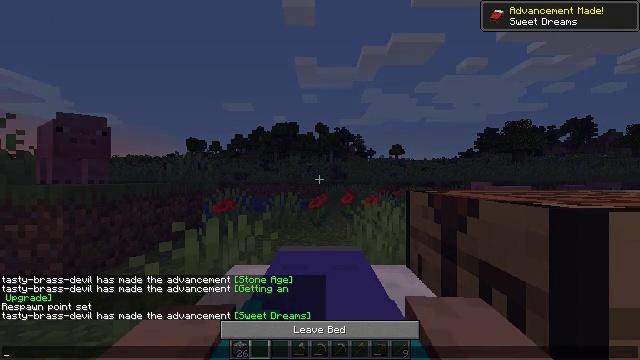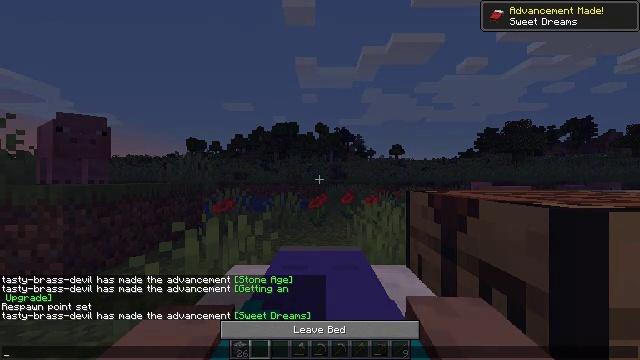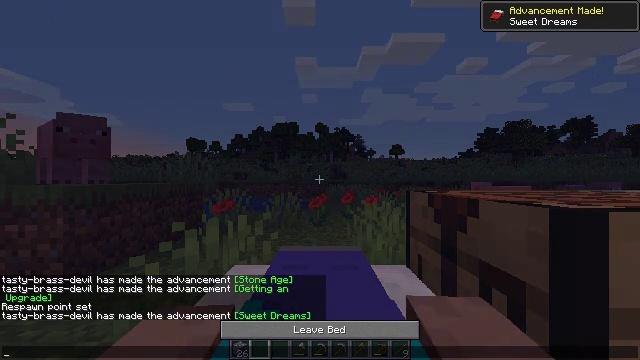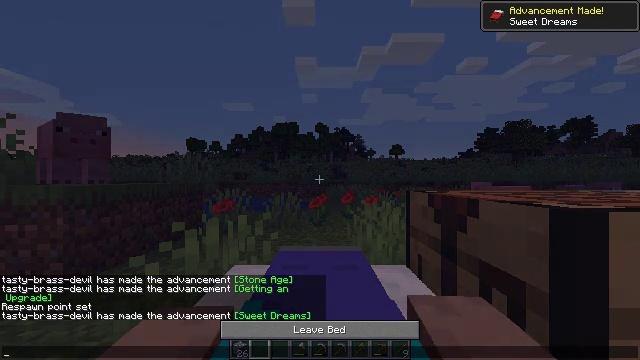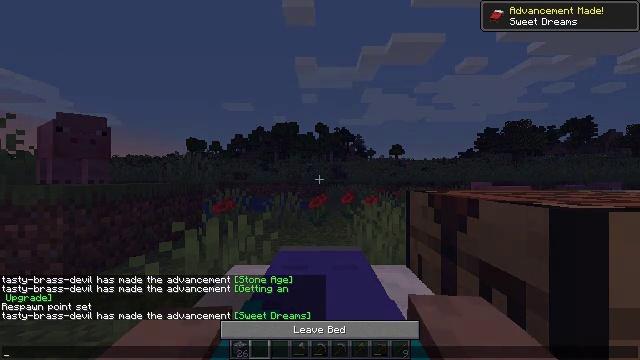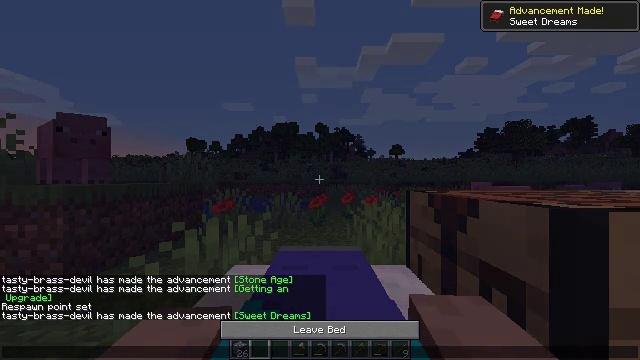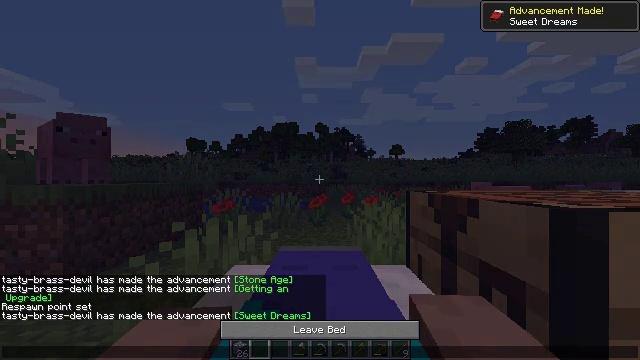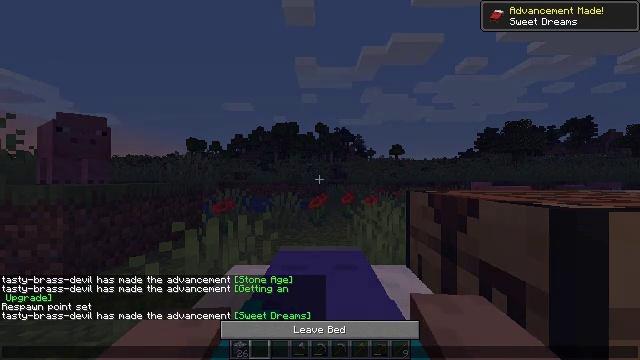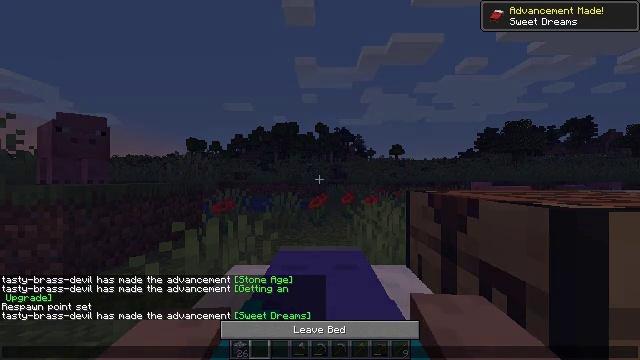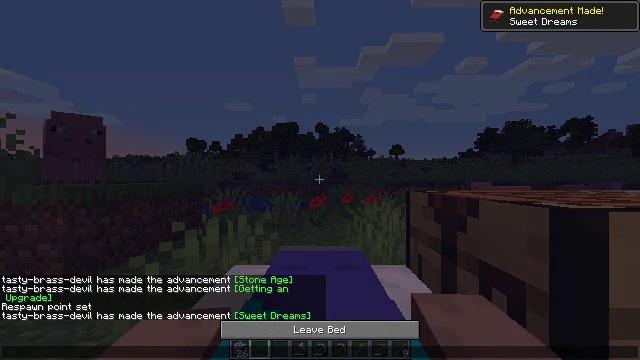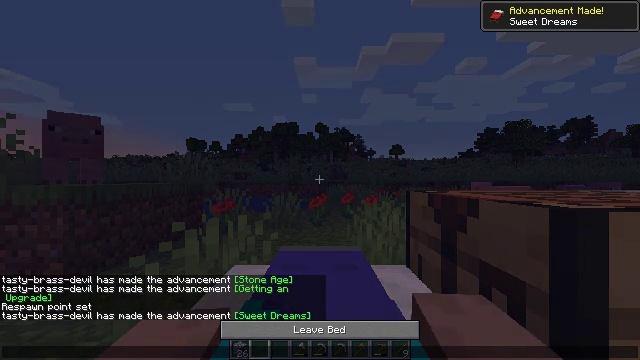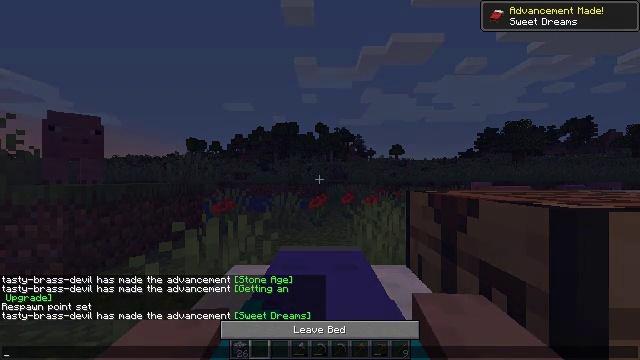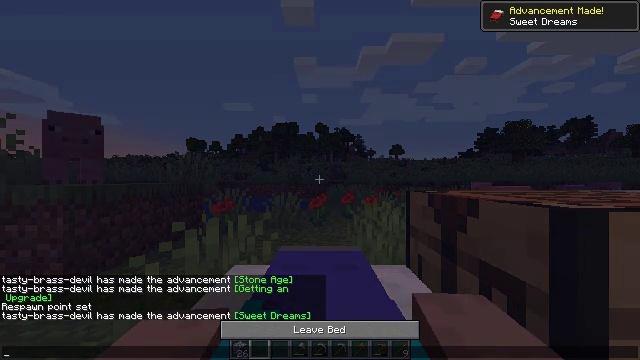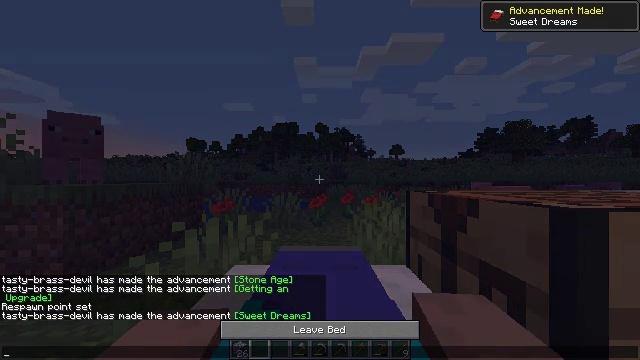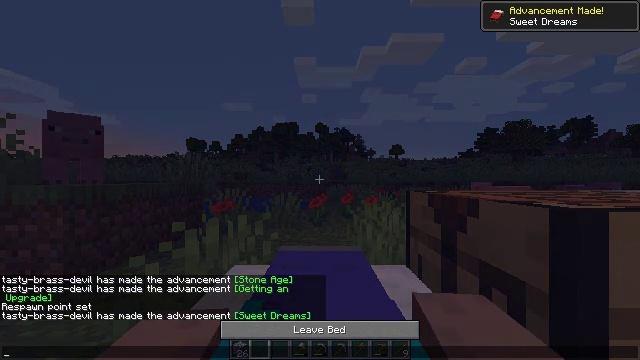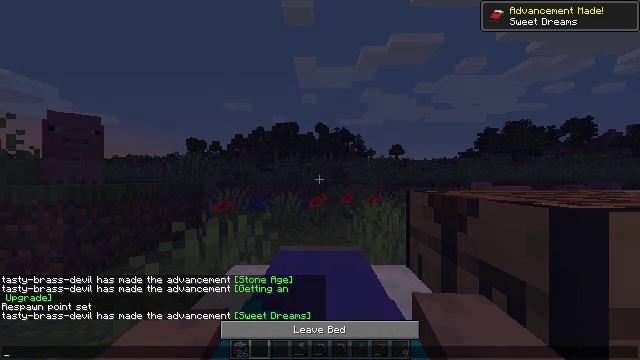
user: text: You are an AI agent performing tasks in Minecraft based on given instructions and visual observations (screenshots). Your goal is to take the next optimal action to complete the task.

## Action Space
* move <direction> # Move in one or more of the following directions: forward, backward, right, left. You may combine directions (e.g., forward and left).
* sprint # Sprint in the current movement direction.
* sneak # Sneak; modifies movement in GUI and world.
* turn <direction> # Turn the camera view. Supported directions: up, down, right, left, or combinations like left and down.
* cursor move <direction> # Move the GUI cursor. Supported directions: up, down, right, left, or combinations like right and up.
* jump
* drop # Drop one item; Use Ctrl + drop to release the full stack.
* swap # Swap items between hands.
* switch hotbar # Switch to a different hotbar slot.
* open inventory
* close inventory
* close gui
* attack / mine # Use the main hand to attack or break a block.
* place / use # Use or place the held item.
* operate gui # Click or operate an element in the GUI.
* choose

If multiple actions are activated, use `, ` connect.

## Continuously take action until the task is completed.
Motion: motion action
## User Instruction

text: Remove the white bed from its place.
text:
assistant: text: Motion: no_op
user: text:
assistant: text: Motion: no_op
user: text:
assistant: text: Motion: no_op
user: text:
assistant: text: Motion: no_op
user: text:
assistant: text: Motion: no_op
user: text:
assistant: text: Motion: no_op
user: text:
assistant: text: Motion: no_op
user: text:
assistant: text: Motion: no_op
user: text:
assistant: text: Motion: no_op
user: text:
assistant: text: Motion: no_op
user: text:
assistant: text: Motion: no_op
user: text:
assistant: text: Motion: no_op
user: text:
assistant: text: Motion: no_op
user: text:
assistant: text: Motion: no_op
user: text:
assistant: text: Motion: no_op
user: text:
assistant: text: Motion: no_op
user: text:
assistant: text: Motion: no_op
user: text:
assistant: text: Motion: no_op
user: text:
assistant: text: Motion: no_op
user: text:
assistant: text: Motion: no_op
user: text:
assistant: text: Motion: no_op
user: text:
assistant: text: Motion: no_op
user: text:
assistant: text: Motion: no_op
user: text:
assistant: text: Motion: no_op
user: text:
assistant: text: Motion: no_op
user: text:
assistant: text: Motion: no_op
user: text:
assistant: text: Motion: no_op
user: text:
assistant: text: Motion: no_op
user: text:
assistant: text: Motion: no_op
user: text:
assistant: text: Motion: no_op